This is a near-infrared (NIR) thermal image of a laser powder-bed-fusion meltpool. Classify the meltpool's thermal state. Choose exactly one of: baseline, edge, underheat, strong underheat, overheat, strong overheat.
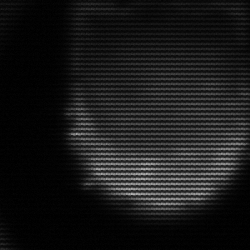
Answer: edge